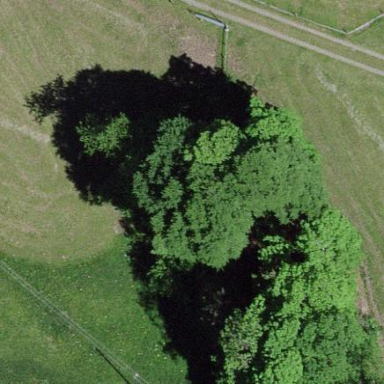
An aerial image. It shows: Forest area.